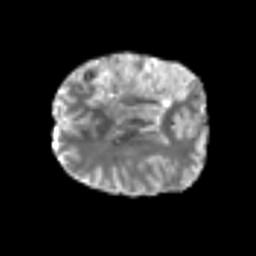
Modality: T2w
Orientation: axial
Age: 49
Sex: male
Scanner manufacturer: siemens
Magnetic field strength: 3 T
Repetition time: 6.1 s
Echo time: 0.101 s